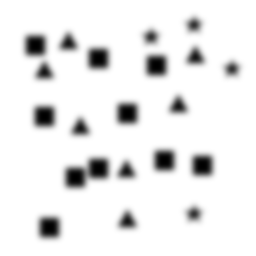
Squares: 10
Triangles: 7
Stars: 4
Total shapes: 21